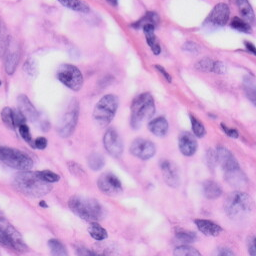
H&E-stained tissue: Skin